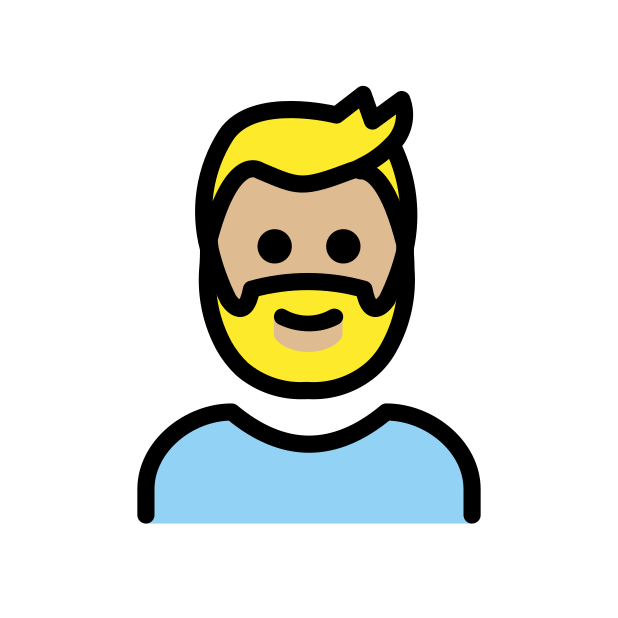
man: medium-light skin tone, beard